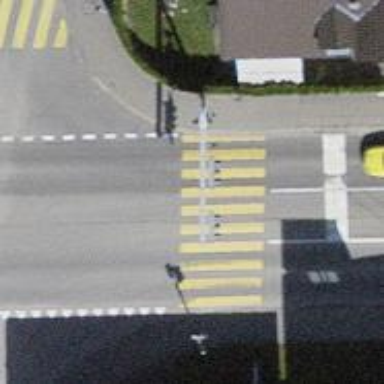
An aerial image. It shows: Crossing with traffic signals.